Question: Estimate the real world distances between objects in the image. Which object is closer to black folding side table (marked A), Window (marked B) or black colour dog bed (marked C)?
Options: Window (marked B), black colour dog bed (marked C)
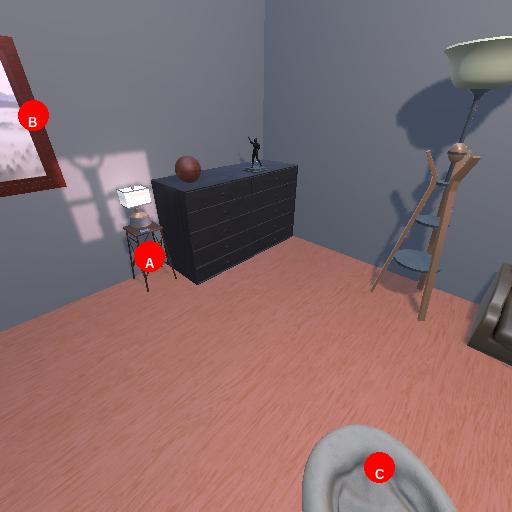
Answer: Window (marked B)